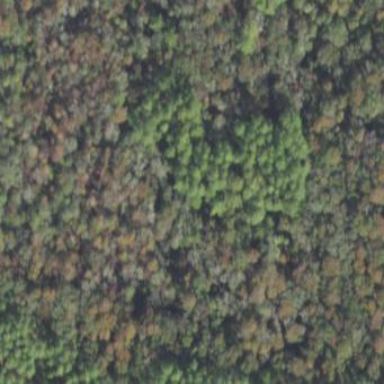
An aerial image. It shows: Forest area predominantly covered with needle-leaved trees.